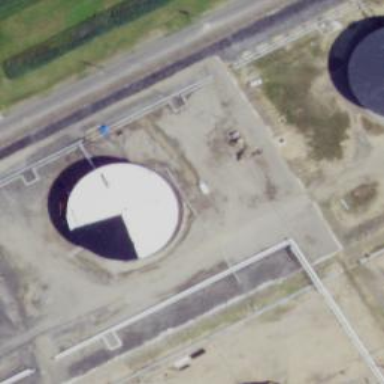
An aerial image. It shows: Storage tank which is man-made.